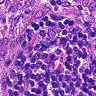
Metastatic tissue present: no